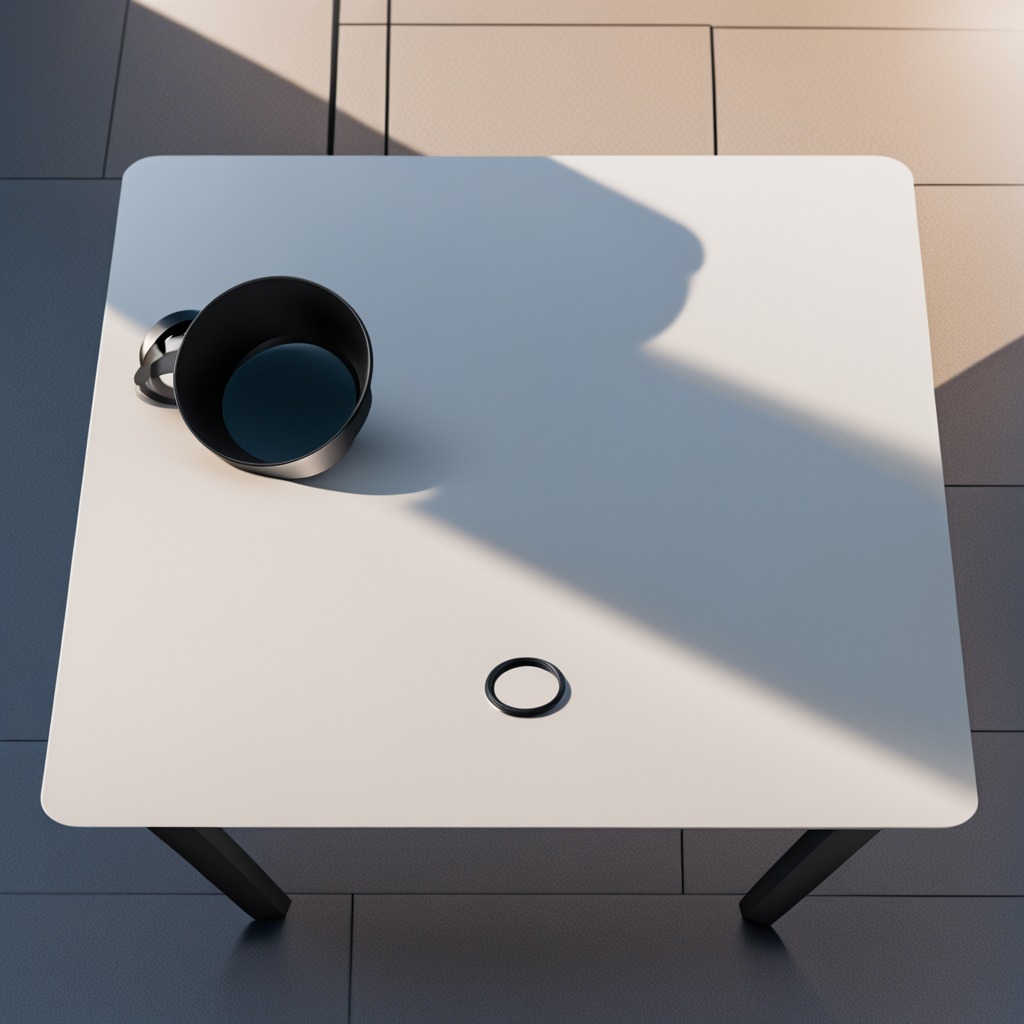
A rubber O-ring lies on the table.